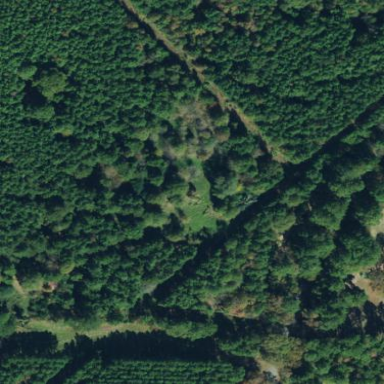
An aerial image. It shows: Evergreen needle-leaved forest.